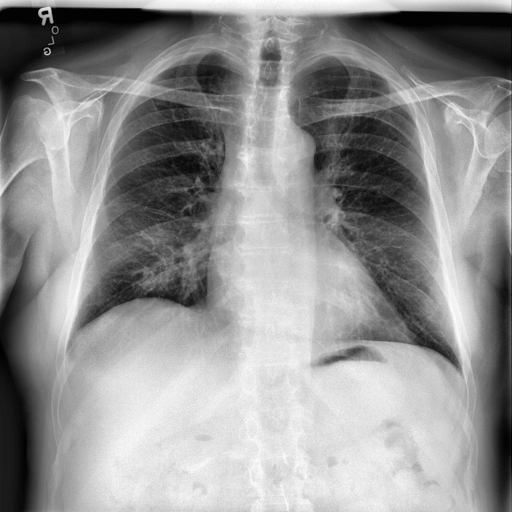
Finding: NORMAL